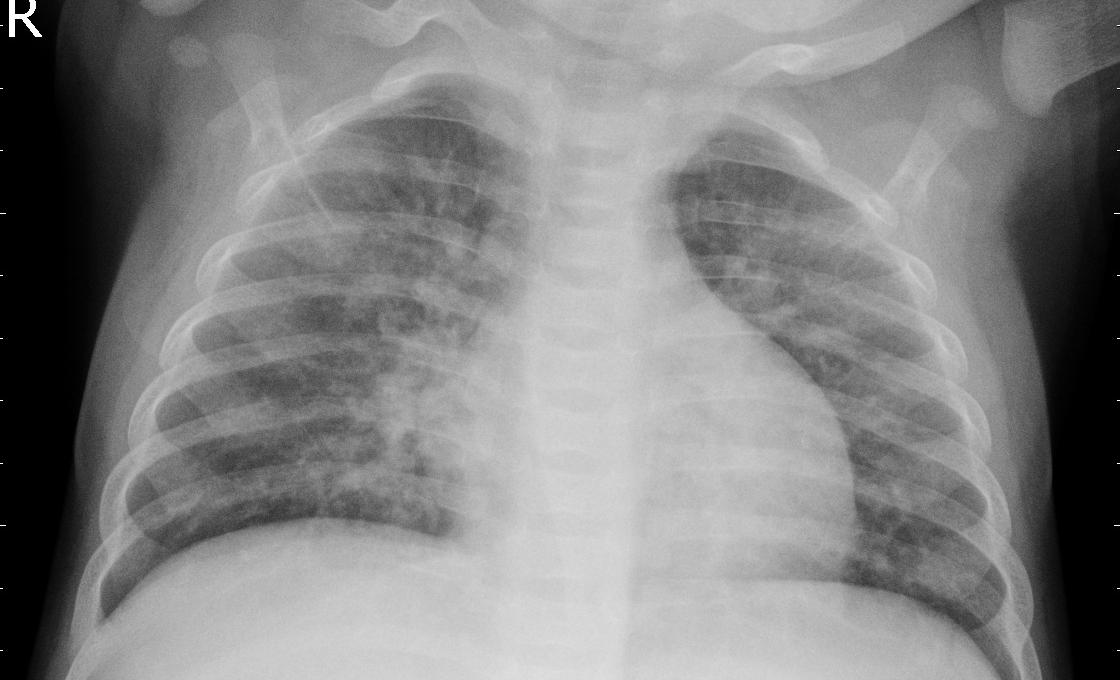
Diagnosis: PNEUMONIA